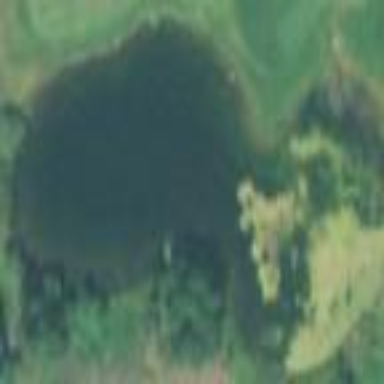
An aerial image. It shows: Serene pond surrounded by nature.